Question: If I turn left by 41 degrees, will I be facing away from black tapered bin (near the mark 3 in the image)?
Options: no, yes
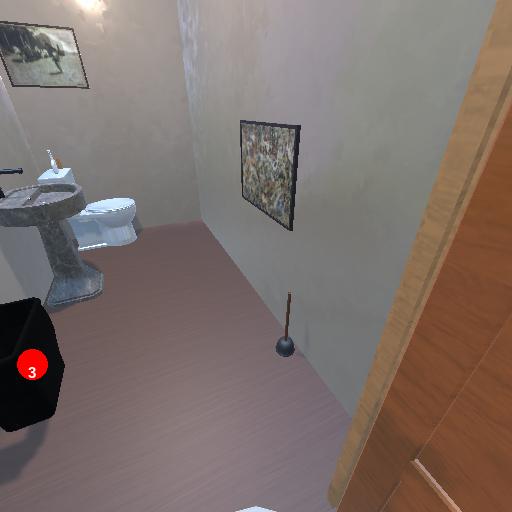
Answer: no